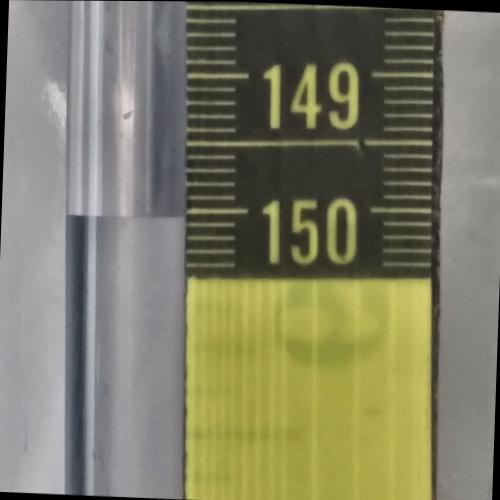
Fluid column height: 150.0 cm